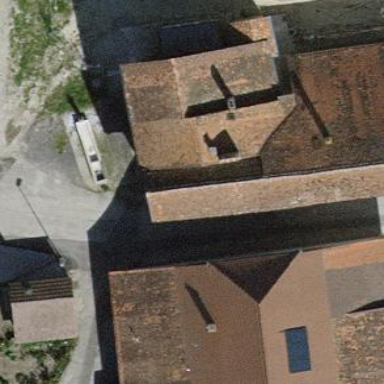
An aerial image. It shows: Simple and straightforward house.